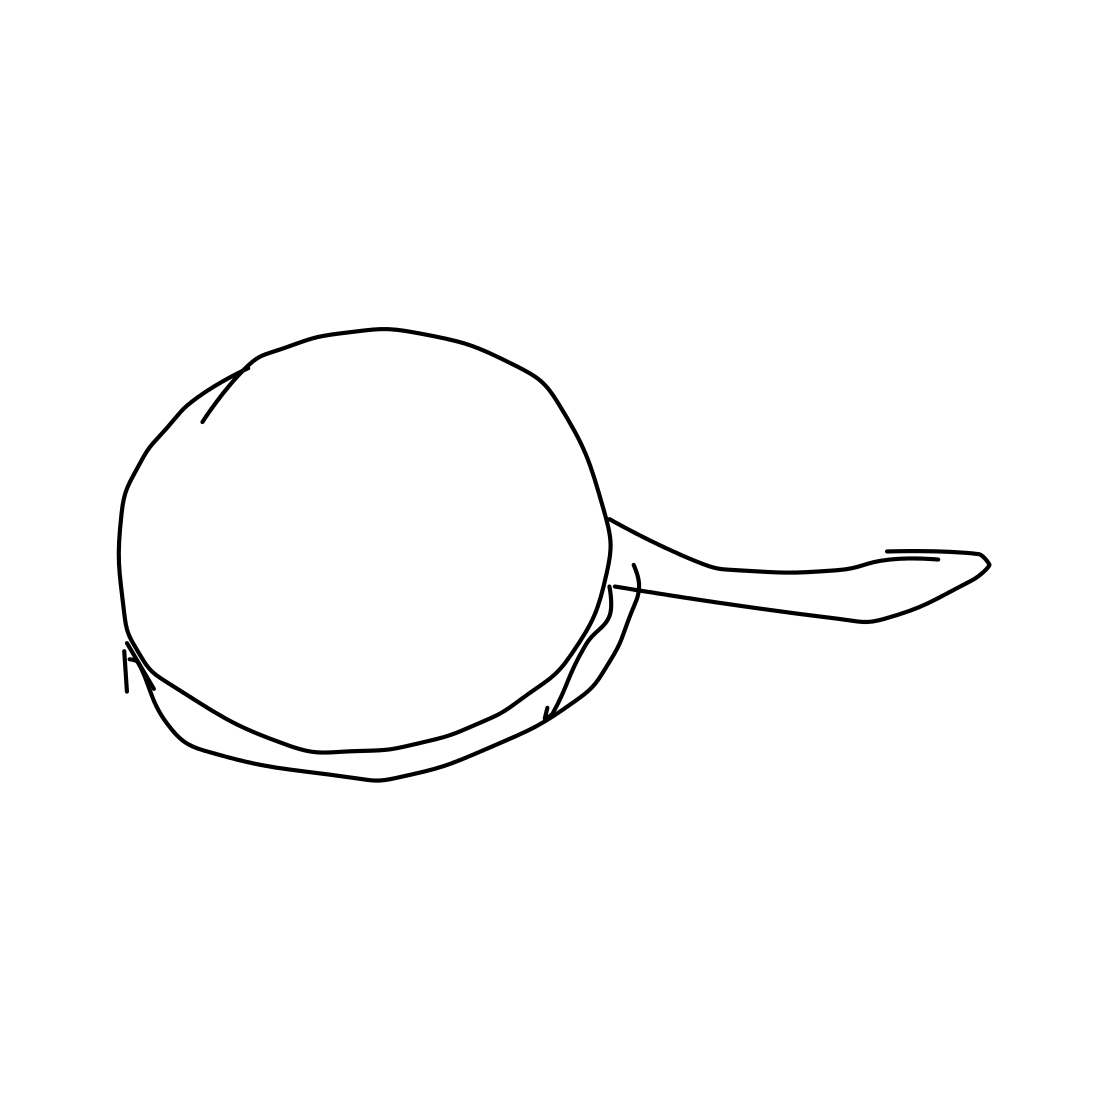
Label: frying-pan